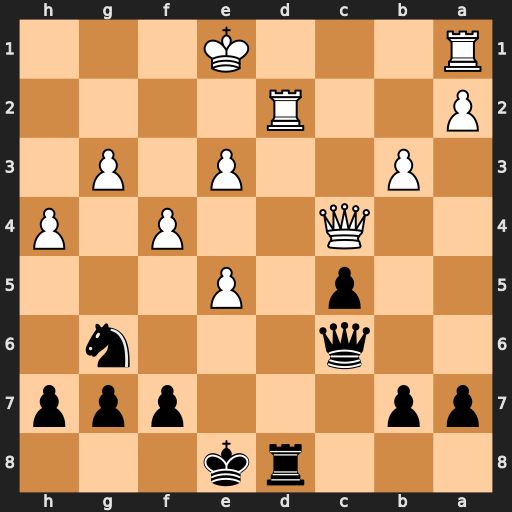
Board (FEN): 3rk3/pp3ppp/2q3n1/2p1P3/2Q2P1P/1P2P1P1/P2R4/R3K3
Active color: b
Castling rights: Q
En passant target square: -
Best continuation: Qh1+ Qf1 Qxf1+ Kxf1 Rxd2